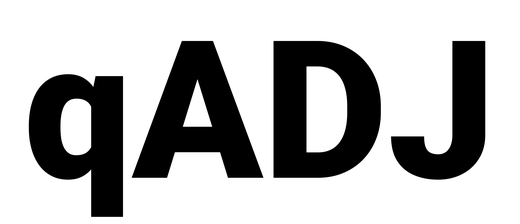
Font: Roboto_Black